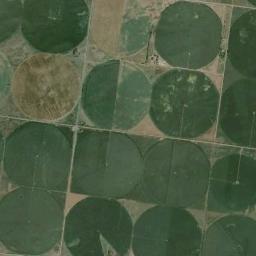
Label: circular_farmland